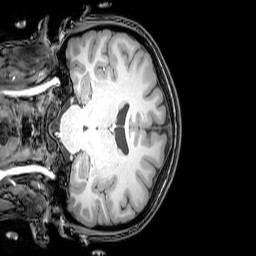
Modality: T1w
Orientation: coronal
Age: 23
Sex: female
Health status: healthy
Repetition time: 0.081 s
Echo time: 0.037 s